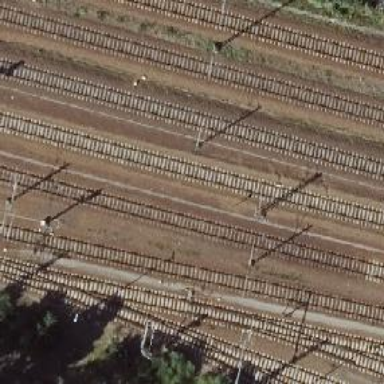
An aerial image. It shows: Railway signal.